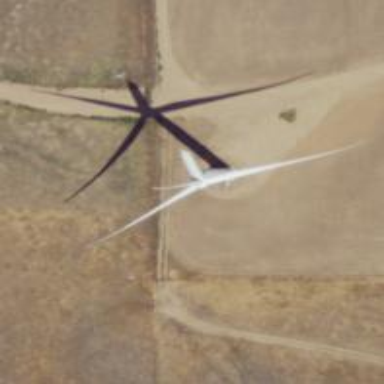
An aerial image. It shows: Wind generator powered by horizontal axis wind turbine.